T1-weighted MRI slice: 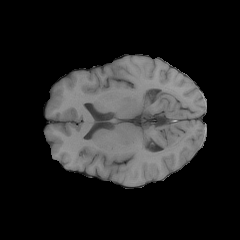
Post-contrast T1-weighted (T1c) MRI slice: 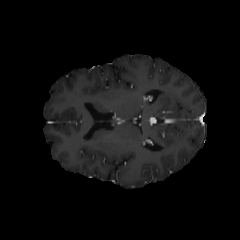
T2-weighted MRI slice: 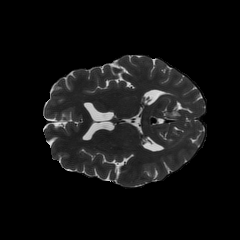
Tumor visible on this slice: no